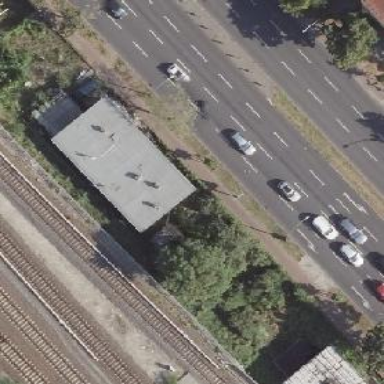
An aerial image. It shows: Detached building with gabled roof.